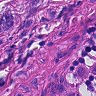
Metastatic tissue present: yes